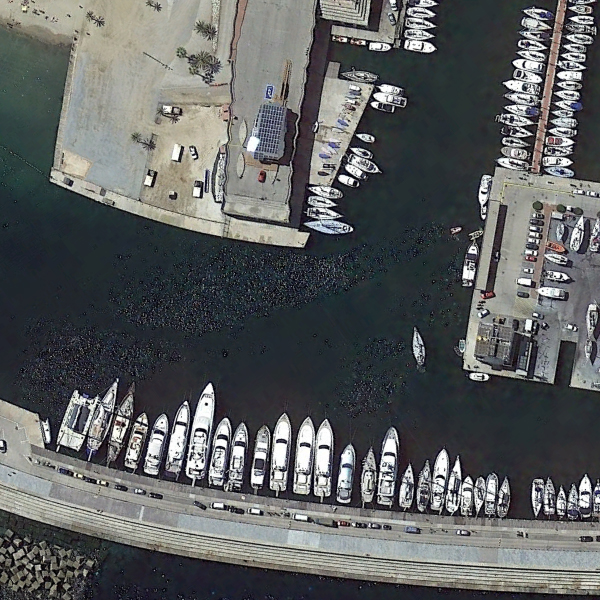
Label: Port